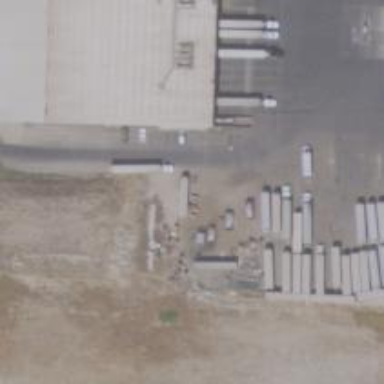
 along with slaughterhouse on the premises."